Field crop: tomato
Growth stage: 1
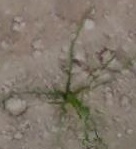
Species: cyperus